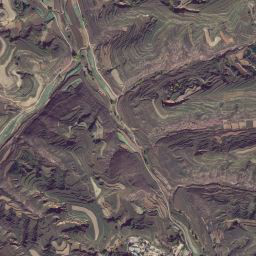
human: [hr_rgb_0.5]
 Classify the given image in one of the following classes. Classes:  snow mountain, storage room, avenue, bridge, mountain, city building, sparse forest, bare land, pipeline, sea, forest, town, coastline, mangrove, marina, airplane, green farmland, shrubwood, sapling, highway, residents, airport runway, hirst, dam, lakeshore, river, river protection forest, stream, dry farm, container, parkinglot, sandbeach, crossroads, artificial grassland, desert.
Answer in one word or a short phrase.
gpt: mountain